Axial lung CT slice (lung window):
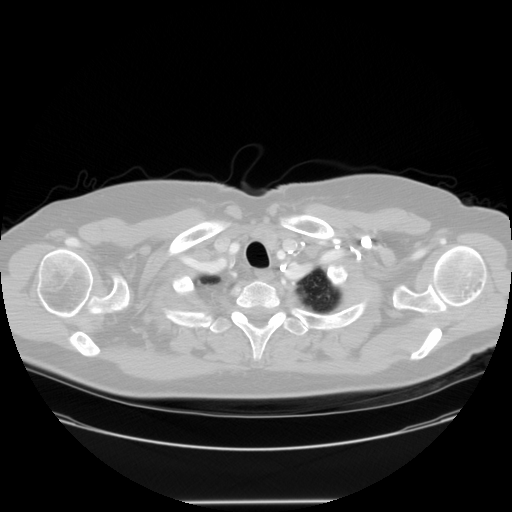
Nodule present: no